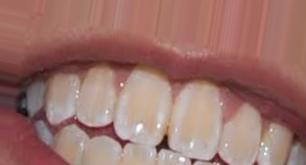
Condition: Tooth Discoloration